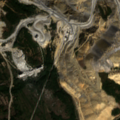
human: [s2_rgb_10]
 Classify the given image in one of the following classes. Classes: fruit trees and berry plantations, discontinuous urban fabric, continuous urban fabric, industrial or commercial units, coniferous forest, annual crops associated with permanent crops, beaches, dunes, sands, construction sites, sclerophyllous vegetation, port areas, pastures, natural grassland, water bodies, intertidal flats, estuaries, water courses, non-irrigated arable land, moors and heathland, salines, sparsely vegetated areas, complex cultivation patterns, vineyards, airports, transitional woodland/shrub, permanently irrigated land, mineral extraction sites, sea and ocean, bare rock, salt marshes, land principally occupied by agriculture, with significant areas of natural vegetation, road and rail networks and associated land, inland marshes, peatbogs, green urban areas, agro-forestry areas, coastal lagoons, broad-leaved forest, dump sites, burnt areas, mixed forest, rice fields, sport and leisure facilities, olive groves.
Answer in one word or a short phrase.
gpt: industrial or commercial units, mineral extraction sites, land principally occupied by agriculture, with significant areas of natural vegetation, transitional woodland/shrub